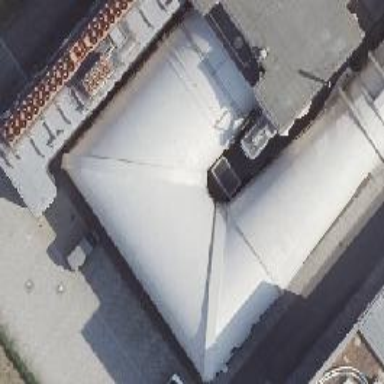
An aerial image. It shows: Building with concrete round roof.